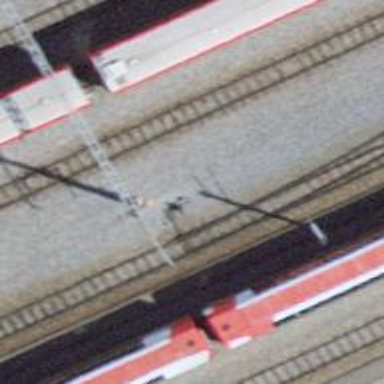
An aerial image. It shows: Railway switch.